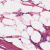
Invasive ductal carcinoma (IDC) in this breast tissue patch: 0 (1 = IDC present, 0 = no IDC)